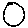
Label: circle